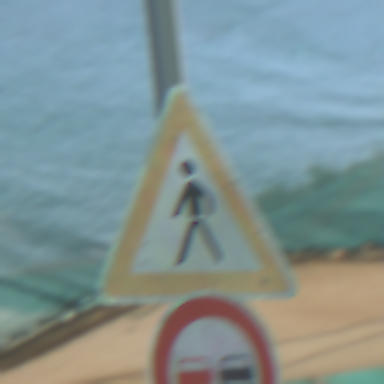
Verkehrszeichen: FussgaengerRechts
Zusatzzeichen unten: Ueberholverbot
Umgebung: Roofed, Special
Tageszeit: MorningAfternoon
Wetter: PartlyCloudy
Licht: Natural
Jahreszeit: NotSpecified
Kontrast: MediumContrast